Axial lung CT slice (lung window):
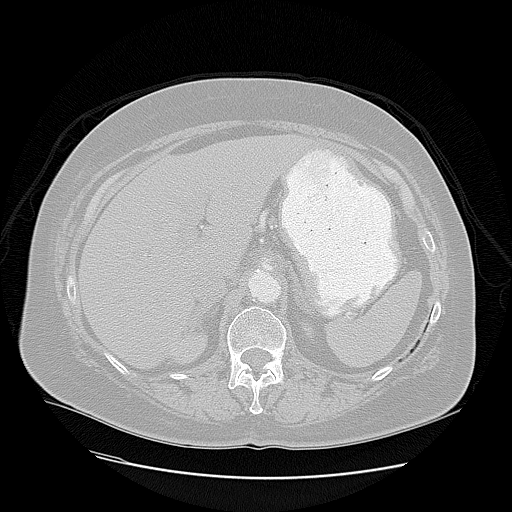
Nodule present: no